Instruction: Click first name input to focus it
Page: traveler
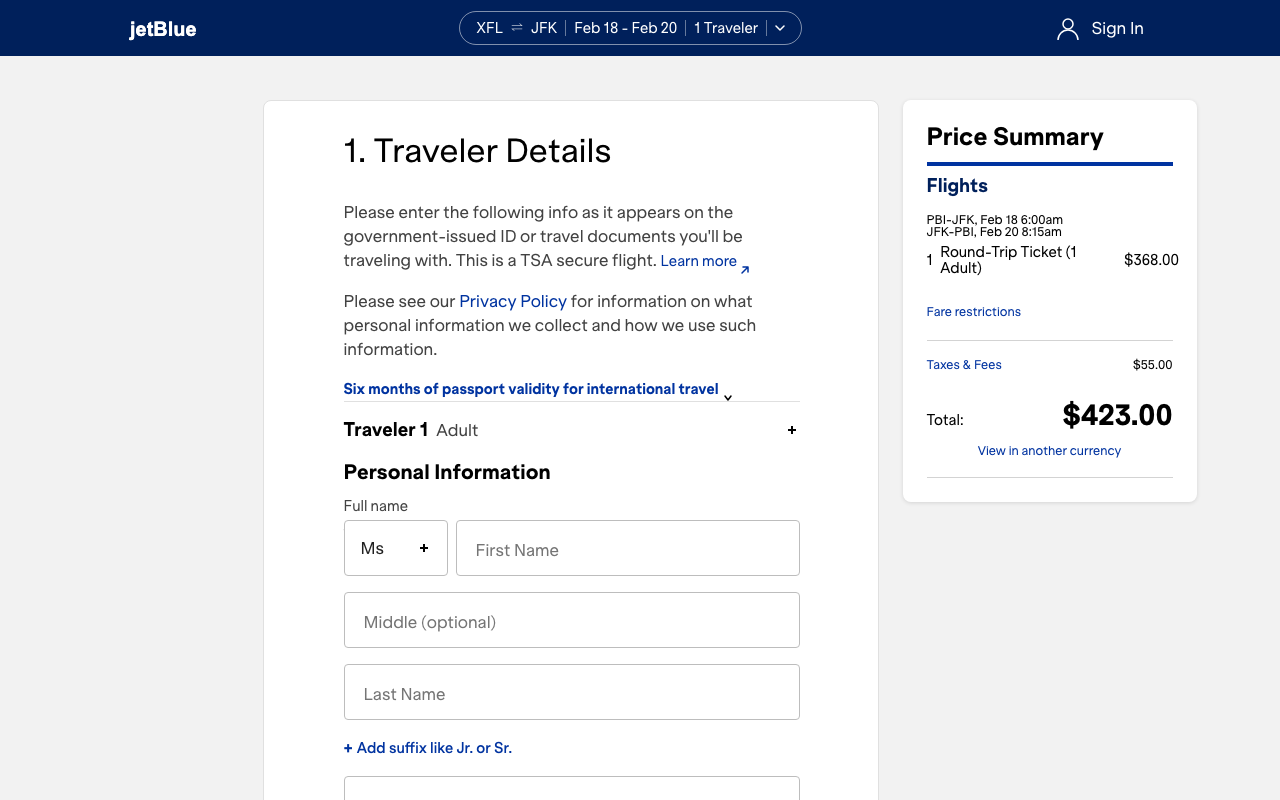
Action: click